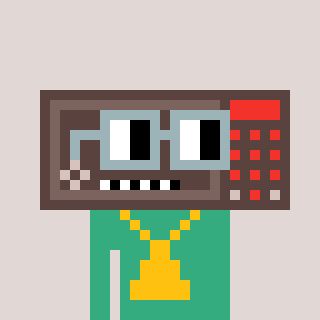
a pixel art character with square dark gray glasses, a wallsafe-shaped head and a teal-colored body on a warm background